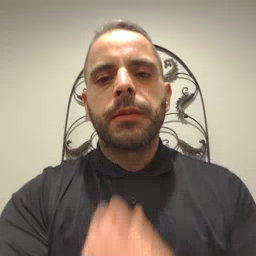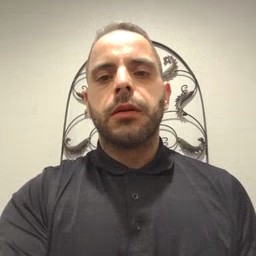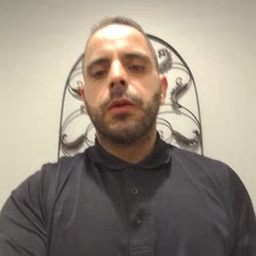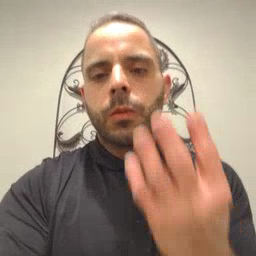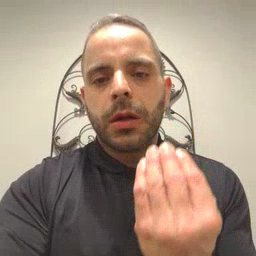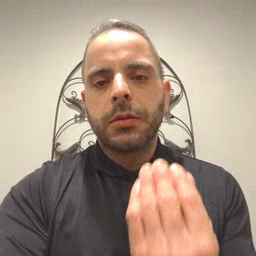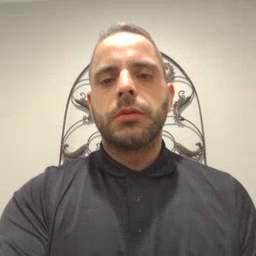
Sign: wet